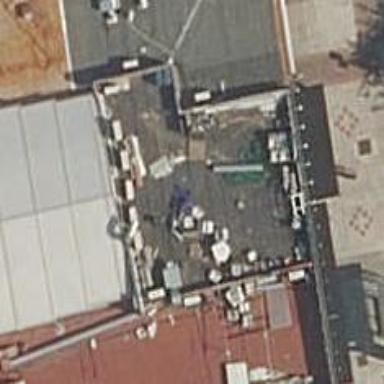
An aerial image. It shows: Restaurant.